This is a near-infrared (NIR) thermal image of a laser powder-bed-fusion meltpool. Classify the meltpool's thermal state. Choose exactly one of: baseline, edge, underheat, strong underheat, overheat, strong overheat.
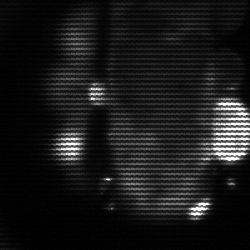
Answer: strong underheat